Question: I have write down this in routes file
'''
resources :users
match '/signup', to: 'users#new', via: [:POST, :get, :post]
match '/edit_user', to: 'users#edit', via: 'get'
'''
and this is my function in users controller
'''
def edit
@user = User.find(params[:id])
end
'''
I am getting error Please help me..
No route matches [GET] "/edit_user/1"

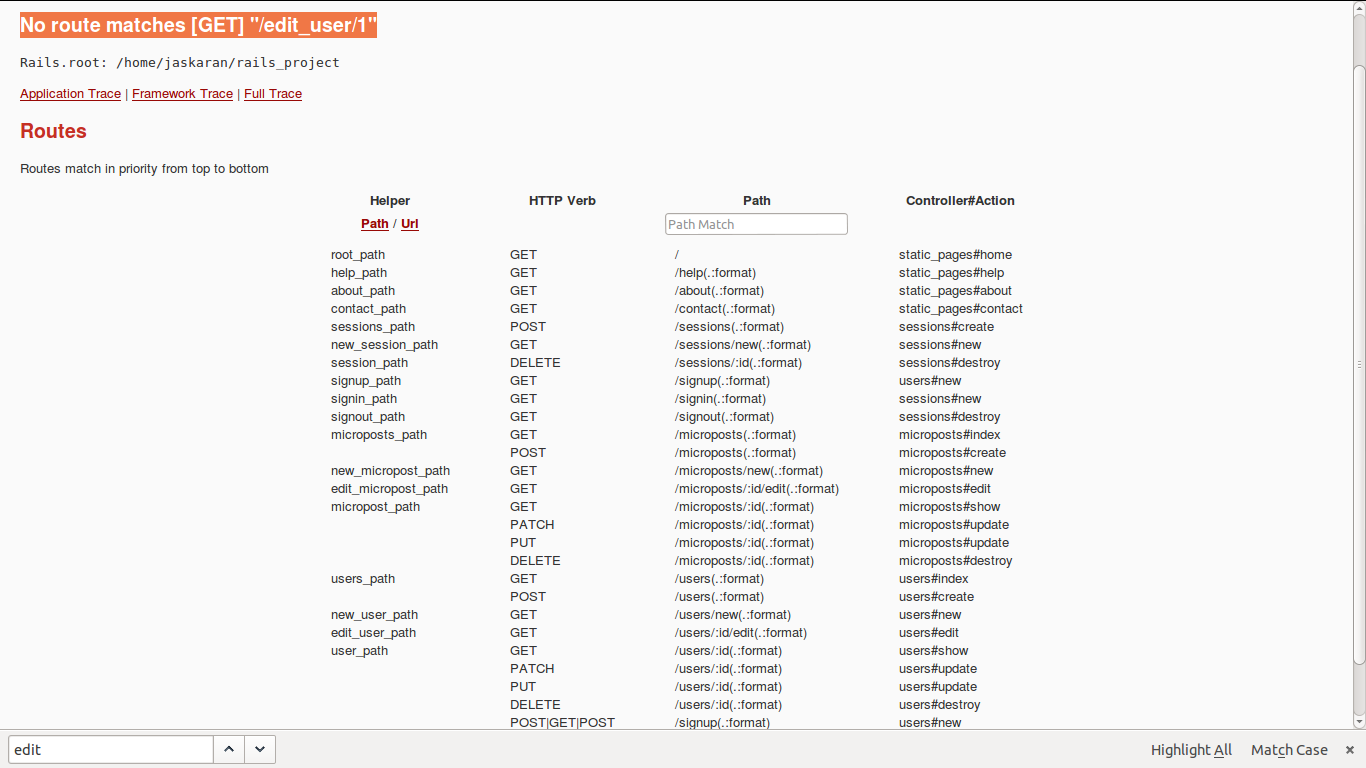
Answer: '''
match '/edit_user', to: 'users#edit', via: 'get'
'''
You are missing the /:id on the route. Fixed:
'''
match '/edit_user/:id', to: 'users#edit', via: 'get'
'''